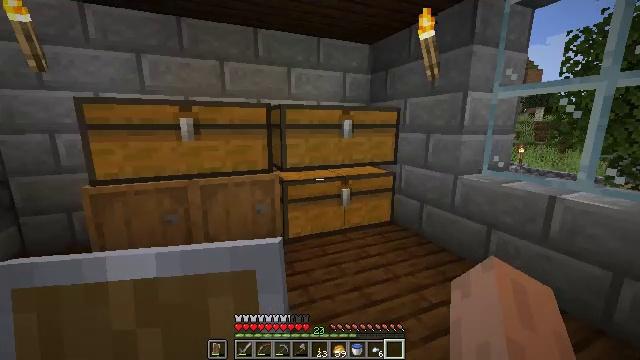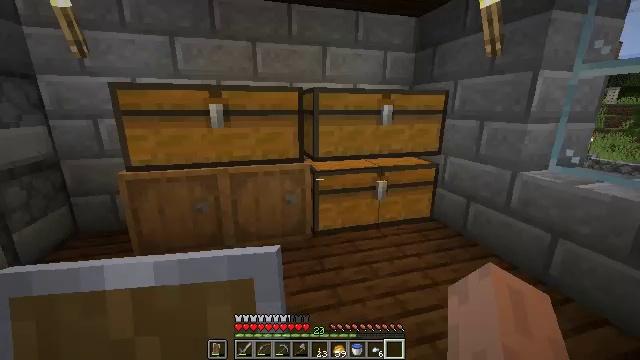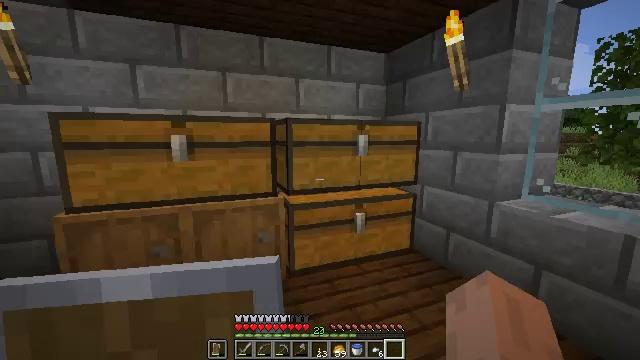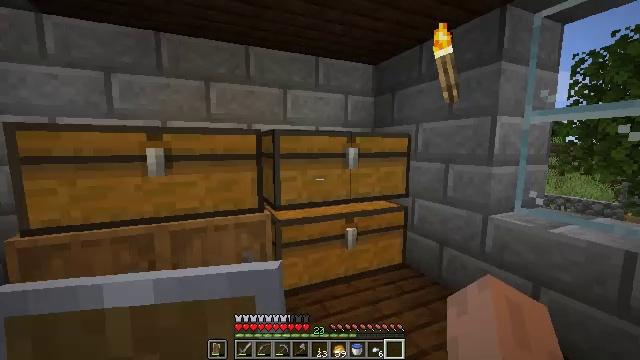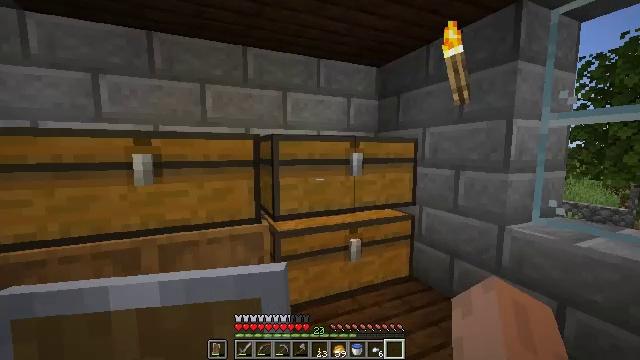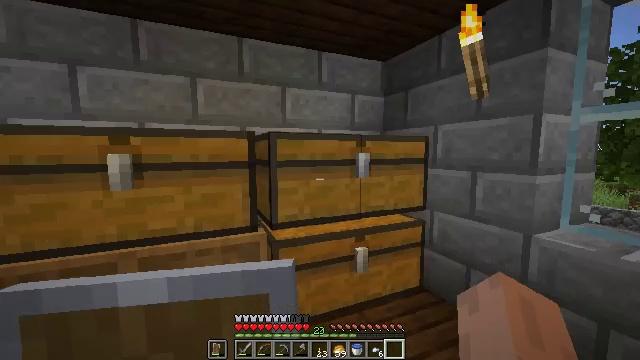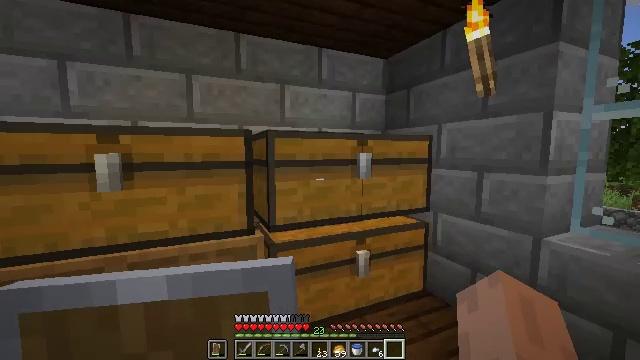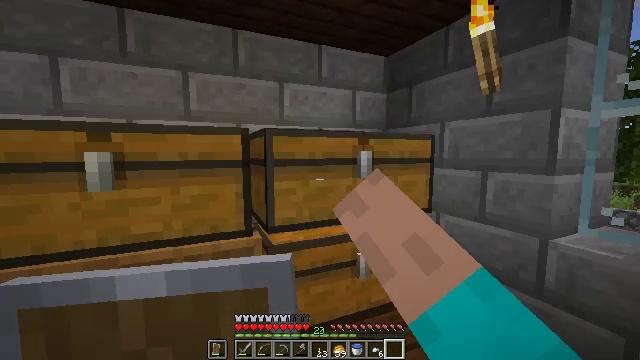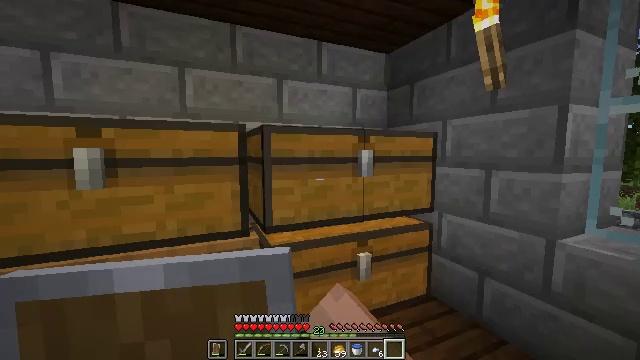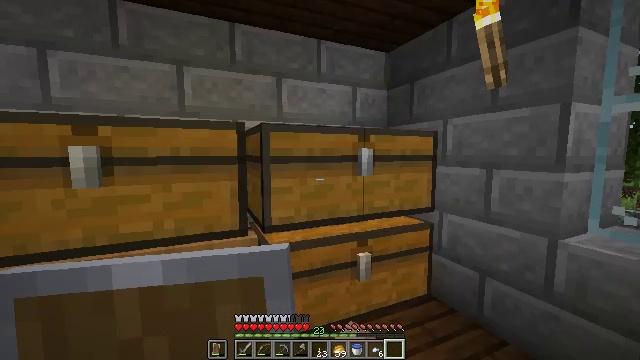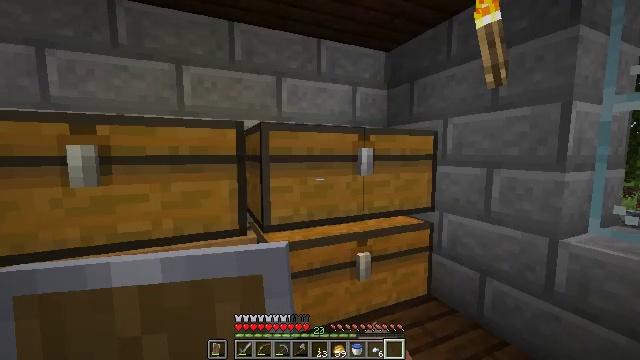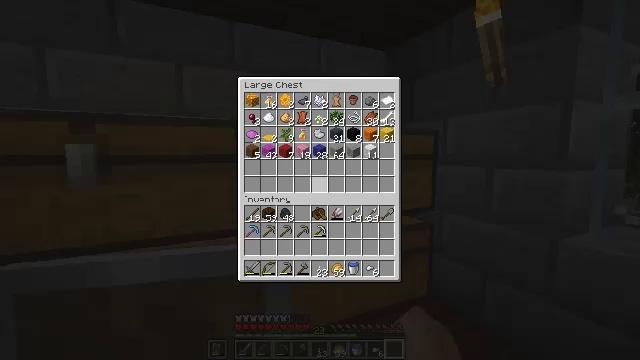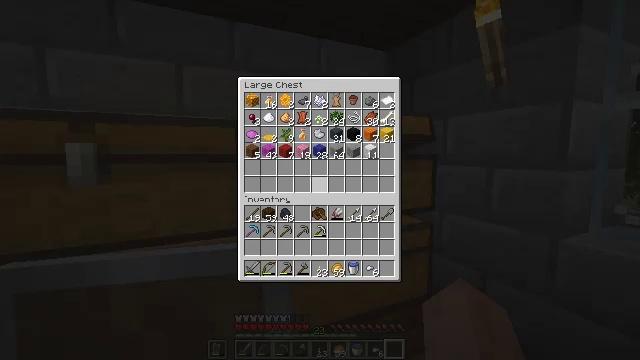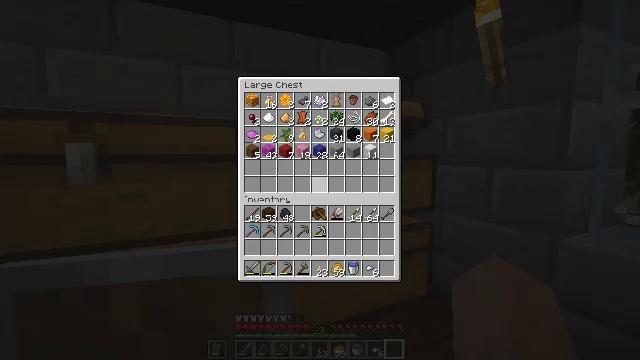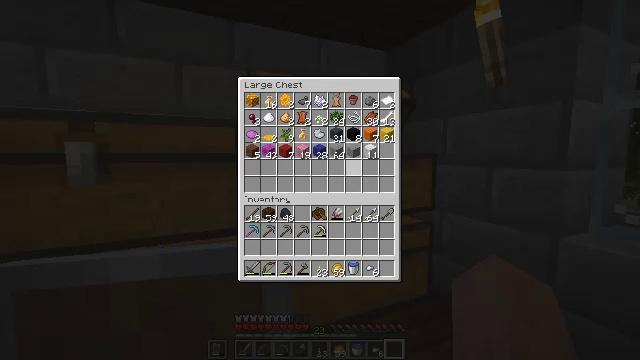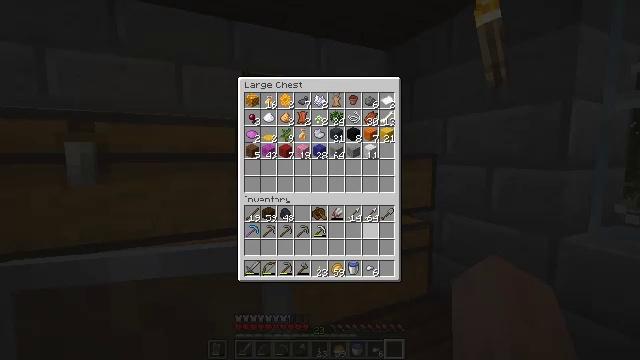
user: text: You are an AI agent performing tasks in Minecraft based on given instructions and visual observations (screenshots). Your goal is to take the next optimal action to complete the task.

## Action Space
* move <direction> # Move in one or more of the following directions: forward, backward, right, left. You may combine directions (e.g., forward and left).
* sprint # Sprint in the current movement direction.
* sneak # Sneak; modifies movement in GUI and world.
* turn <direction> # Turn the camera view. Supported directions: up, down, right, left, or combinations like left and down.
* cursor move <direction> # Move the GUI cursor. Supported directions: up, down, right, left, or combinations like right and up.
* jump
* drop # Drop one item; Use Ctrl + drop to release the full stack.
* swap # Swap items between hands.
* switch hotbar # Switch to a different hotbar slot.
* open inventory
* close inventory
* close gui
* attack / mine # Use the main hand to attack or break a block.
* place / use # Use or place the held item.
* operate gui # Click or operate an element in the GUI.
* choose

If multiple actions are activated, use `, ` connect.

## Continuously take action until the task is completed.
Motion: motion action
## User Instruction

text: Combine iron ingots to craft shears.
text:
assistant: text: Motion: move forward, turn left and down
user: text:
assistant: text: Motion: move forward, turn right and up
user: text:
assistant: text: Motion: move forward, turn right and up
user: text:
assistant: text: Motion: move forward, turn up
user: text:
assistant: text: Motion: move forward
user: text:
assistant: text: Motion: use / place
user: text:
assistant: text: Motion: use / place
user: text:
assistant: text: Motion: no_op
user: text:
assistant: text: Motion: no_op
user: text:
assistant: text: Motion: no_op
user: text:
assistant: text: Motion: no_op
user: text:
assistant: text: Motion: no_op
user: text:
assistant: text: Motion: turn right
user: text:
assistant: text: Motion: turn right
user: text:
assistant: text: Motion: turn right and down
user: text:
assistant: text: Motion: sneak, turn down
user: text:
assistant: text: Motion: sneak
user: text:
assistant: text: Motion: sneak
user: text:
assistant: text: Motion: sneak
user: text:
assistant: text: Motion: sneak
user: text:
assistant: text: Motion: no_op
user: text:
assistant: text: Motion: no_op
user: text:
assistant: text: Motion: no_op
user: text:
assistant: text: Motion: turn left and down
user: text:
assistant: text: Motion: turn down
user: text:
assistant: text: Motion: turn down
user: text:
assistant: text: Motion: use / place
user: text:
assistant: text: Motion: use / place
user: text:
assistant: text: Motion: no_op
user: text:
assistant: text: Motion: no_op